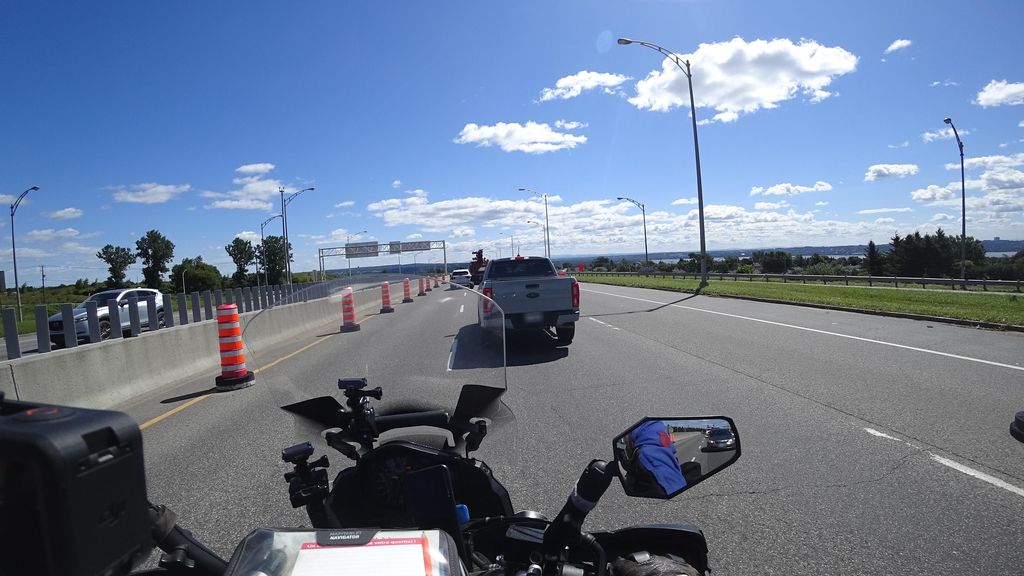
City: quebec_city